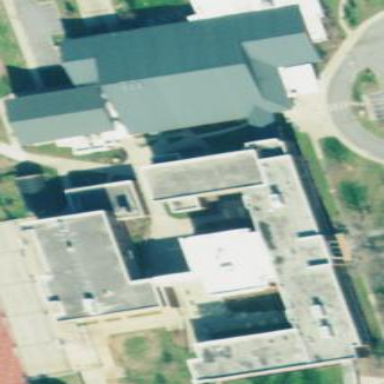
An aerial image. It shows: School building.